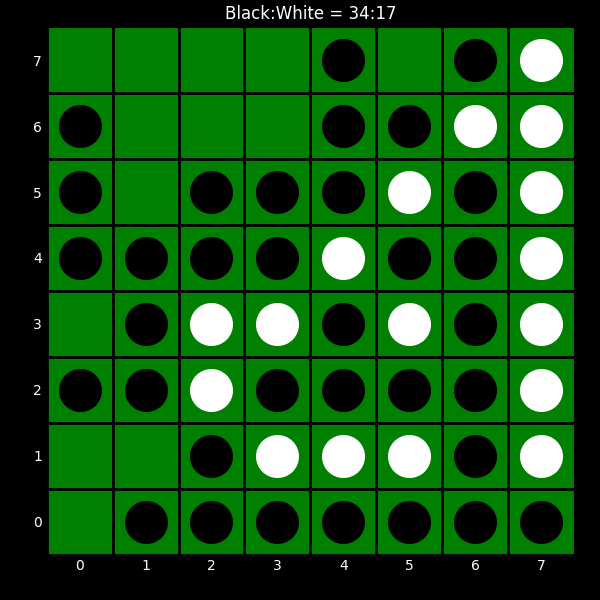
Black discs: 34
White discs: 17